The plot is a time-scale (wavelet) decomposition of a bearing vibration signal. Diagnose the bearing from this image, choosing from: normal, inner_race, outer_race, ball.
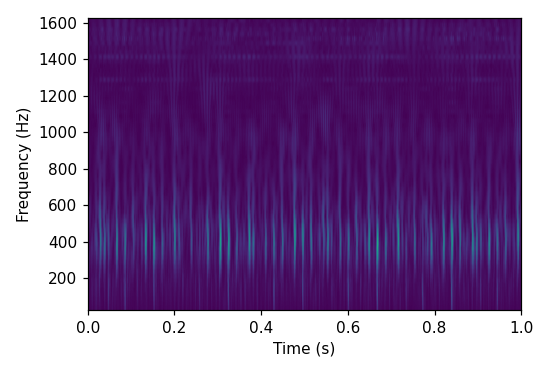
Answer: outer_race